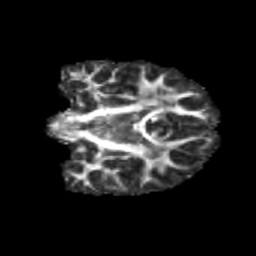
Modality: FA
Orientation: coronal
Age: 13
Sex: male
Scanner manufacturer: siemens
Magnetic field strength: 3 T
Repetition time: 3.8 s
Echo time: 0.07 s